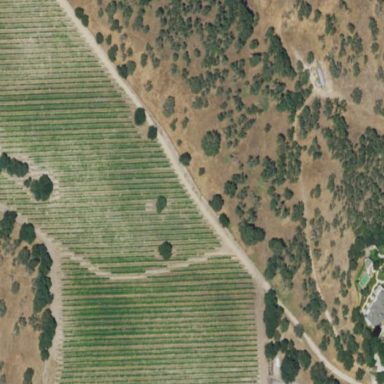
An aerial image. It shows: Vineyard with grape crops.